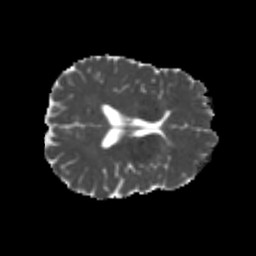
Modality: MD
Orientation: axial
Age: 26
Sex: male
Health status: healthy
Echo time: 0.074 s